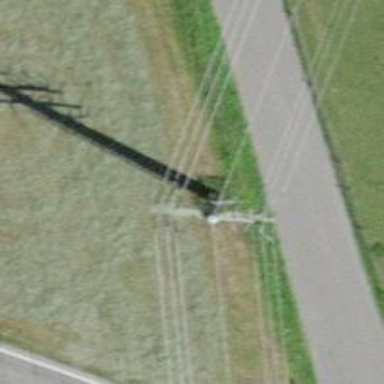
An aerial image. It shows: Power tower.